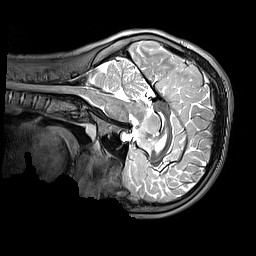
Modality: T2w
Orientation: sagittal
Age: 11
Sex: male
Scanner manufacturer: siemens
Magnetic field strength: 3 T
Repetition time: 3.2 s
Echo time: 0.408 s